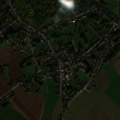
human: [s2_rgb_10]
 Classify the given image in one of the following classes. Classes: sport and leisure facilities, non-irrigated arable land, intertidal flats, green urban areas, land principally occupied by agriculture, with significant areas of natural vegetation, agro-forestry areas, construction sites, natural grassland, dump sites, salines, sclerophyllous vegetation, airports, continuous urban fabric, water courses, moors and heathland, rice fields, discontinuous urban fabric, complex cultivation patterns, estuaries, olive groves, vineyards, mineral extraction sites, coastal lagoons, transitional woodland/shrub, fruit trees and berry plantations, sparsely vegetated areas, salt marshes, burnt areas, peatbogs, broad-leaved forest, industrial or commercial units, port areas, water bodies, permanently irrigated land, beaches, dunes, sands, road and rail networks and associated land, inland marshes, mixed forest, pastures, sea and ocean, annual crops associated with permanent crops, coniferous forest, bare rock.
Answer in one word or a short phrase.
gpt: discontinuous urban fabric, non-irrigated arable land, complex cultivation patterns, broad-leaved forest